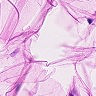
Metastatic tissue present: no